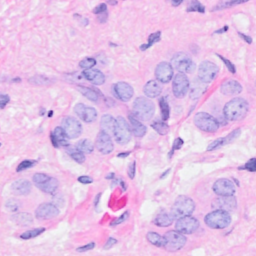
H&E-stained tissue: Breast